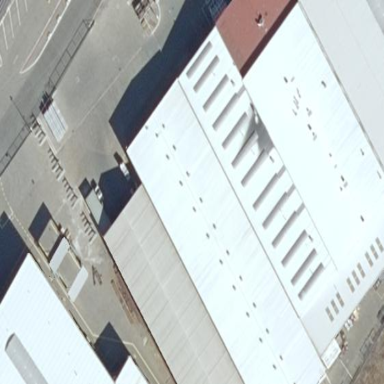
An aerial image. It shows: Industrial building.